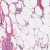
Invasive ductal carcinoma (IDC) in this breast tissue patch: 0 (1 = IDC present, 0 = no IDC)